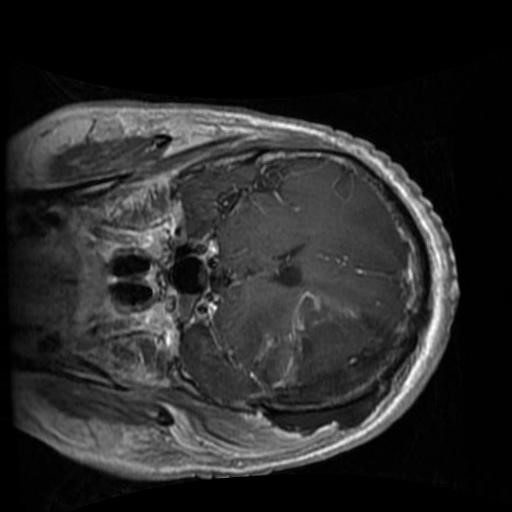
Label: brain_glioma